Interaction volume radius: 5 \u00c5
Interaction volume height: 15 \u00c5
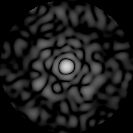
Disorder parameter: 0.8513